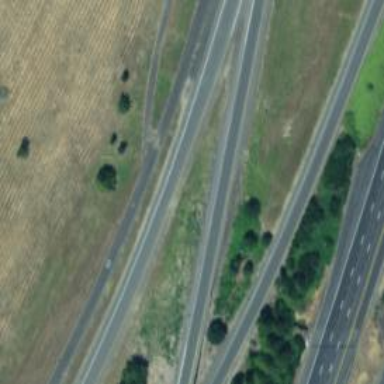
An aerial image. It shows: Asphalt trunk highway which is also expressway.